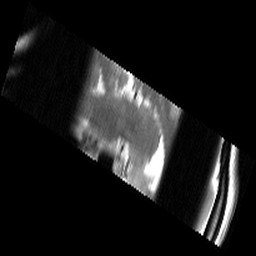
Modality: T2w
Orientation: sagittal
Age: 23
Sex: female
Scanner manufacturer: siemens
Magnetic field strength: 3 T
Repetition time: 6.26 s
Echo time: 0.064 s